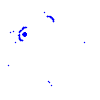
Particle: electron